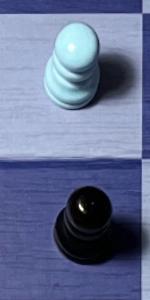
Label: Pawn_Black